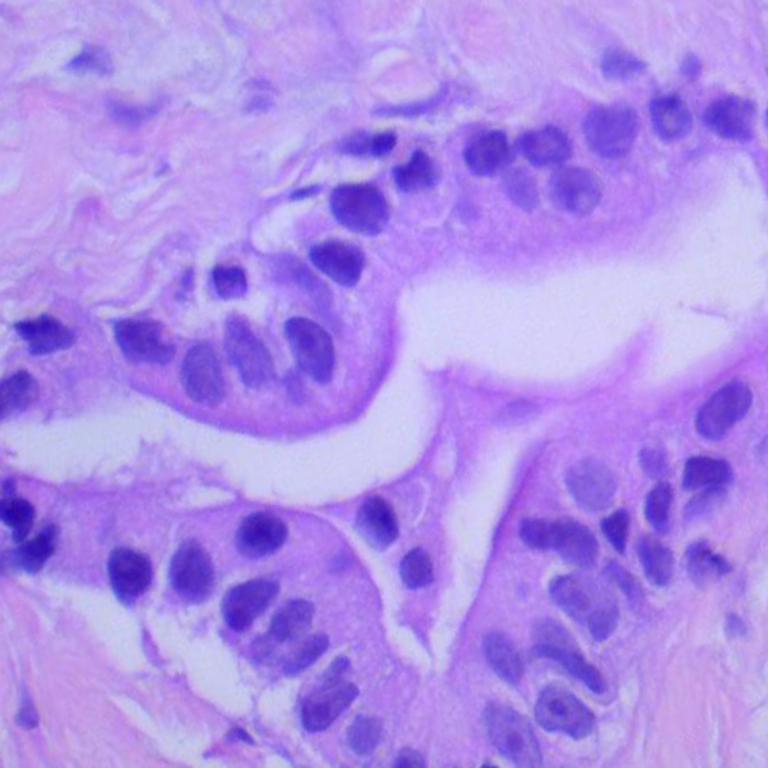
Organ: lung
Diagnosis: adenocarcinomas